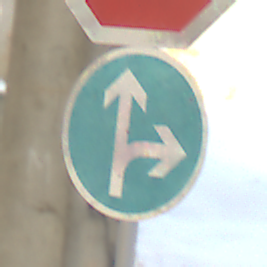
Verkehrszeichen: VorgeschriebeneFahrtrichtungGeradeausOderRechts
Zusatzzeichen oben: Stop
Umgebung: Roofed, Suburban
Tageszeit: MorningAfternoon
Wetter: PartlyCloudy
Licht: Natural
Jahreszeit: Winter
Kontrast: LowContrast